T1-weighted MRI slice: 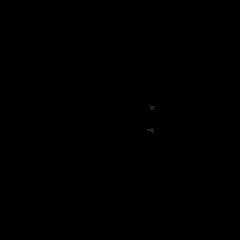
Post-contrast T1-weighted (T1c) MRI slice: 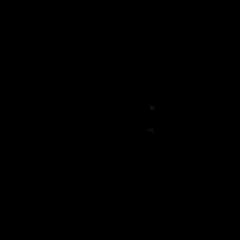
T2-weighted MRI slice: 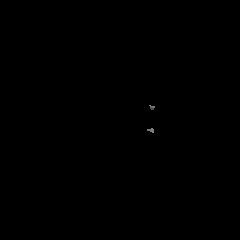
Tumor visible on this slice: no